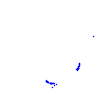
Particle: kaon